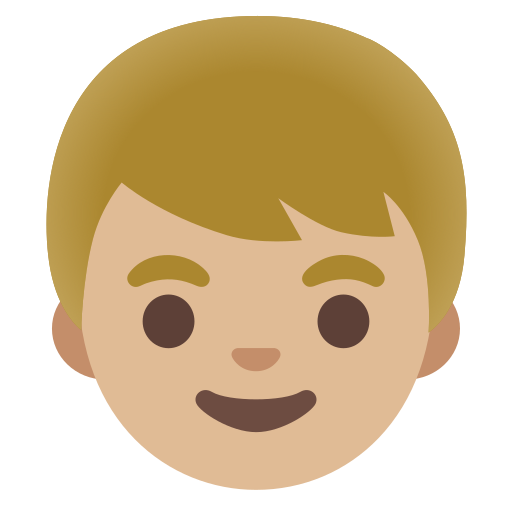
Emoji: 👦🏼